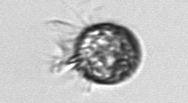
Label: Ciliophora